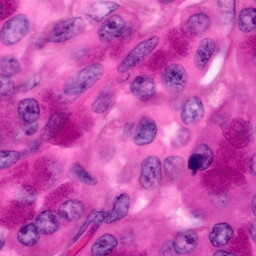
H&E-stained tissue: Pancreatic